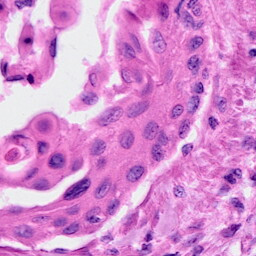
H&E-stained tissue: Cervix